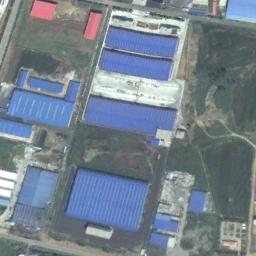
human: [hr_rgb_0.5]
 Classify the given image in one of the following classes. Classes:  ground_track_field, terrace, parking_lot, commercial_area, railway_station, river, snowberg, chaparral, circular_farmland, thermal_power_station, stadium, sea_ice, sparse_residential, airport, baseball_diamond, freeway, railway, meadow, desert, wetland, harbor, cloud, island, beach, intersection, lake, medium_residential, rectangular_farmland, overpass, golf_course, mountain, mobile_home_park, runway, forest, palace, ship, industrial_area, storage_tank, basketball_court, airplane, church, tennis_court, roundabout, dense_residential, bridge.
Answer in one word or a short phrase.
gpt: industrial_area